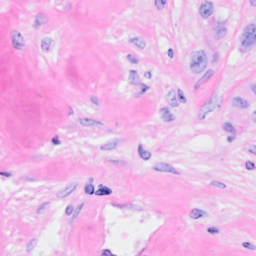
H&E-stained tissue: Breast